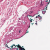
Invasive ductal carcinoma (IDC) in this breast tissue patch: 0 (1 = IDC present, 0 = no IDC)